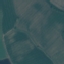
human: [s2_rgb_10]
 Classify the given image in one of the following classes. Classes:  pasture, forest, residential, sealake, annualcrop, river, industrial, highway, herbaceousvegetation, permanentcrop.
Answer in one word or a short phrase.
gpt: AnnualCrop